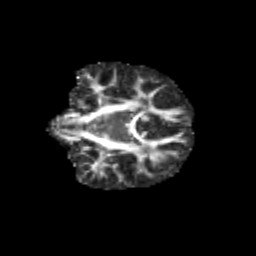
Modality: FA
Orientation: coronal
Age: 10
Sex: female
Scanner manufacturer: siemens
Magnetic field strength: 3 T
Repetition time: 3.8 s
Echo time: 0.07 s